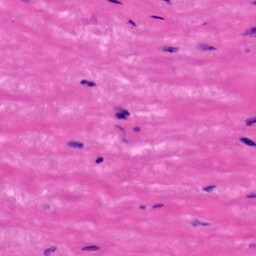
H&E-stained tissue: Tonsil